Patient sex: F
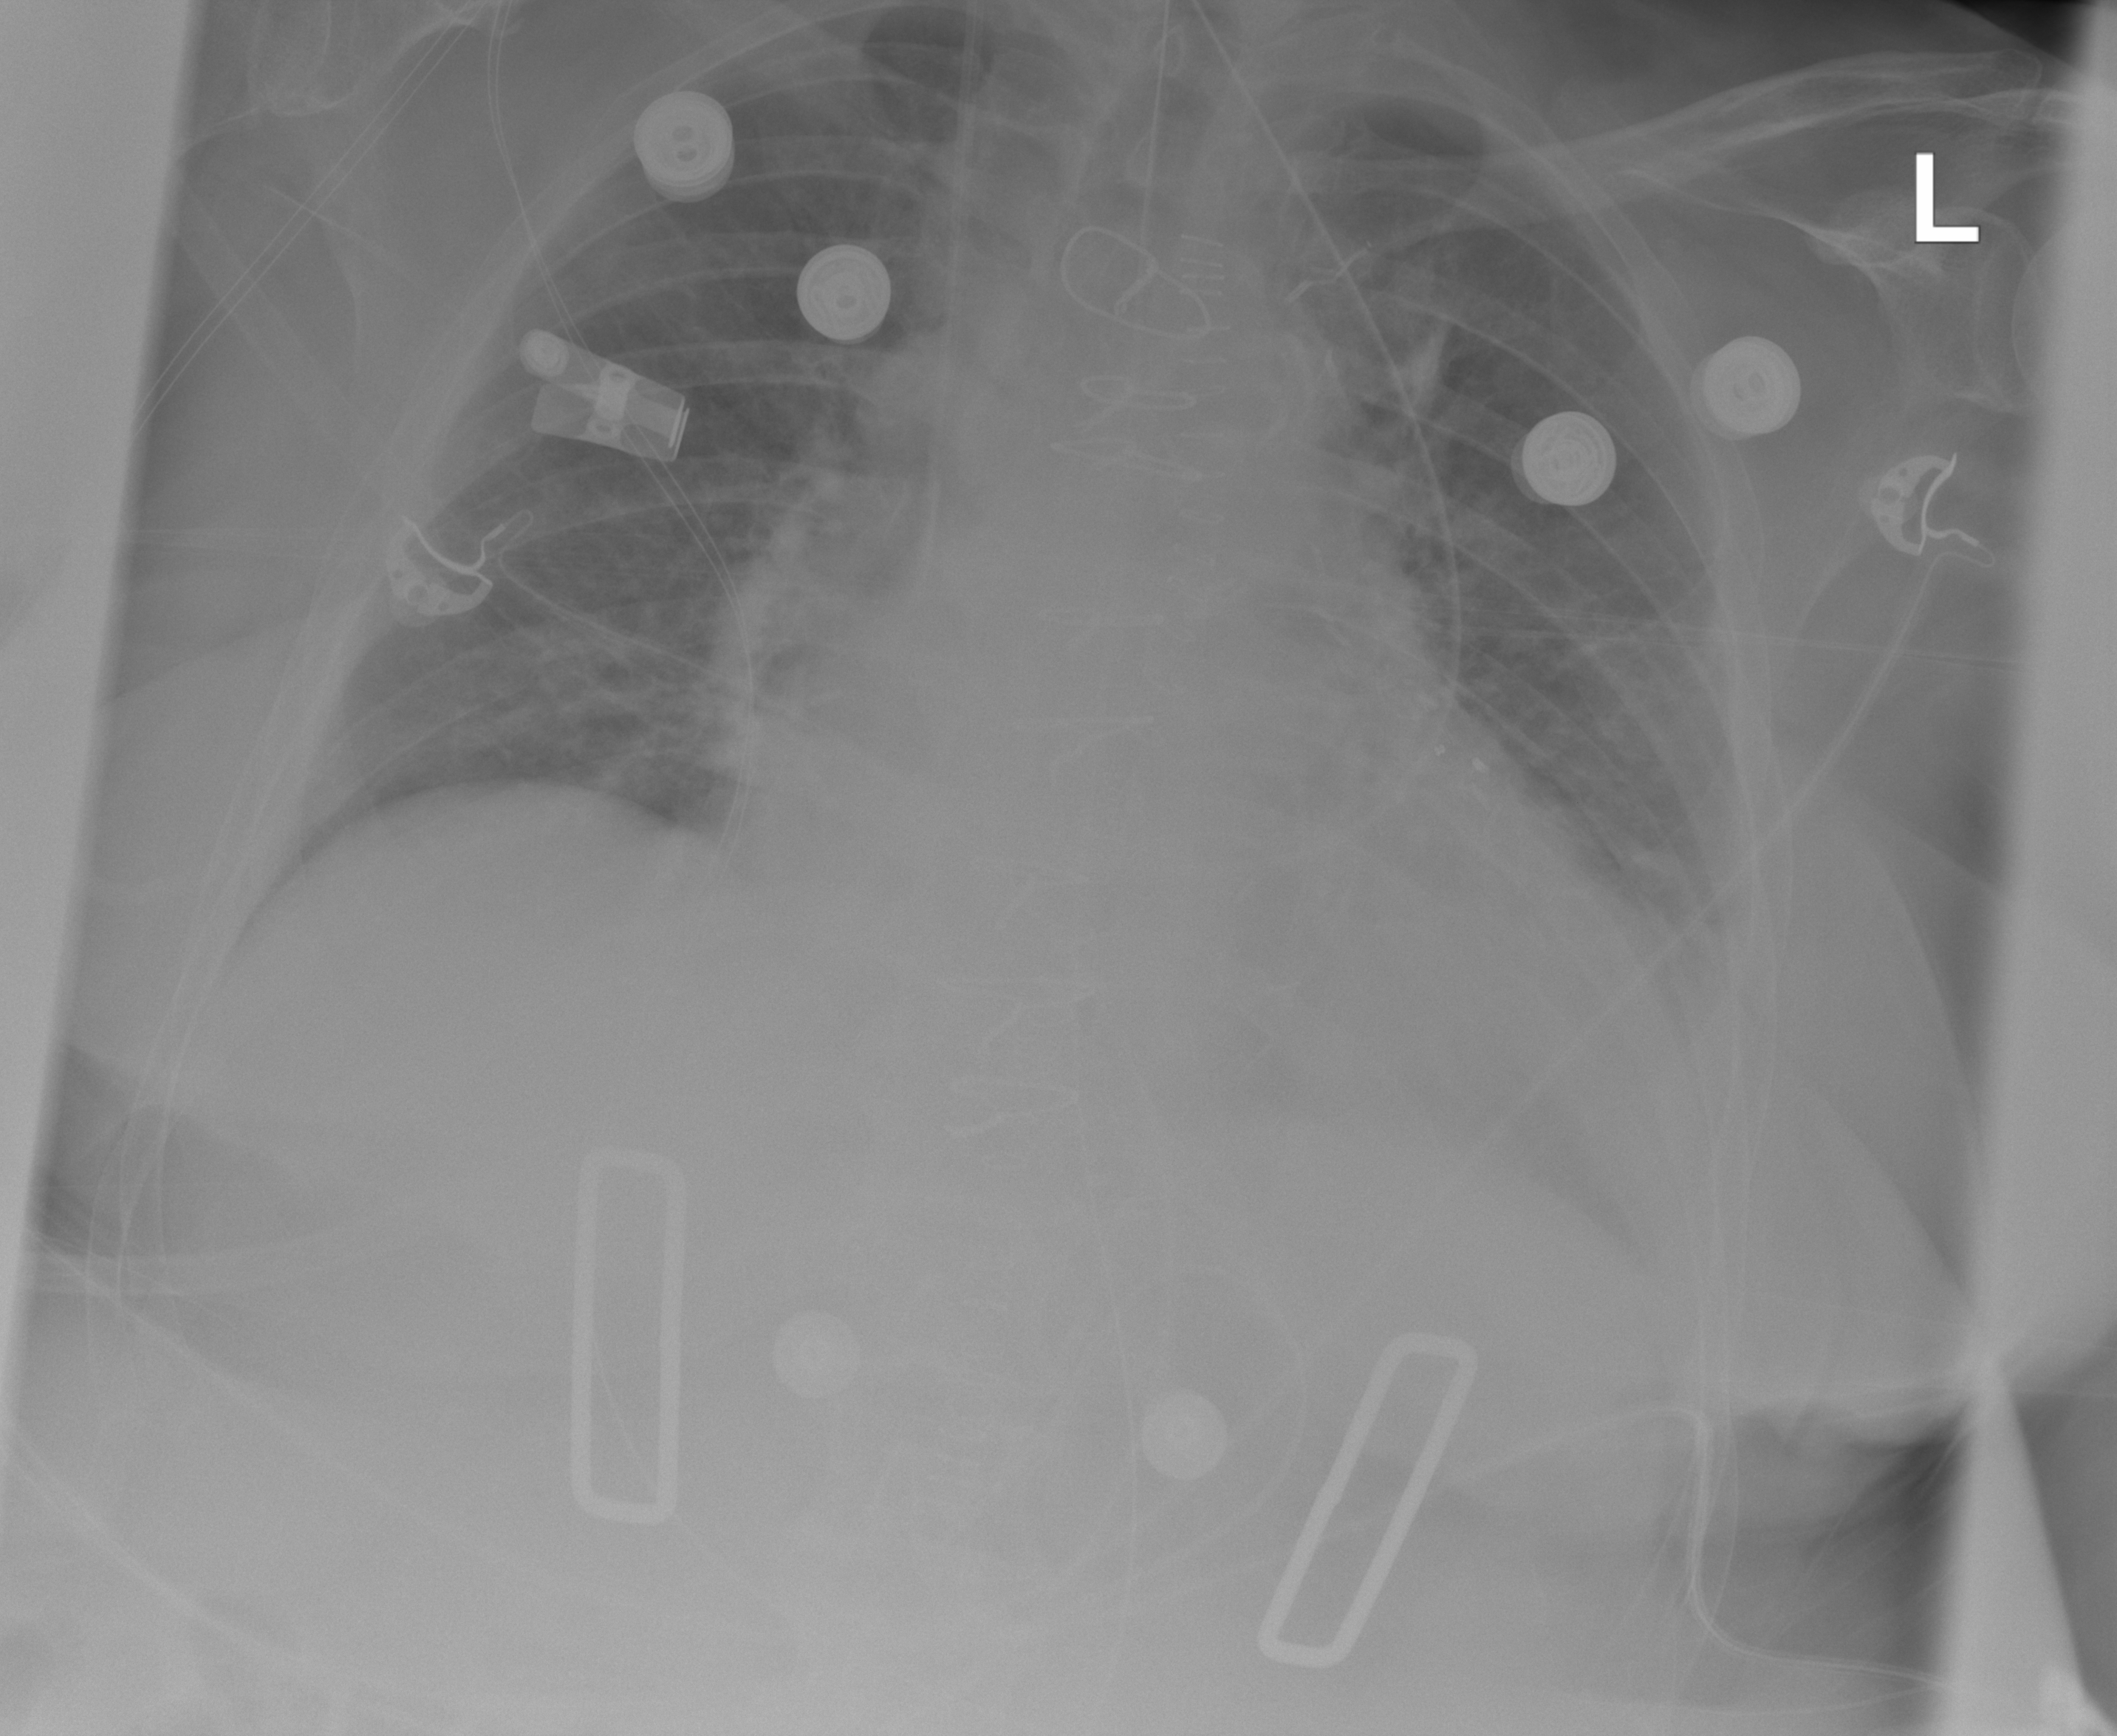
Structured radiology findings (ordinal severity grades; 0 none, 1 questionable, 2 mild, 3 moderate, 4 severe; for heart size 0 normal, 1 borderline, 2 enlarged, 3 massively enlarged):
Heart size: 2
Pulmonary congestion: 2
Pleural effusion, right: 0
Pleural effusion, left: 2
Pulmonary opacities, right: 0
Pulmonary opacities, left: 1
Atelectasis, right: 0
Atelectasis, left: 2